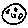
Label: moon